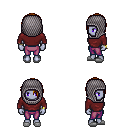
a pixel art fantasy rpg character, female body template, dark elf, purple skin, maroon long-sleeve shirt, magenta pants, blonde bangs hairstyle, chain hood, bracelets, white slippers, four views (front, back, left, right), 2x2 character sprite sheet, small pixel art, hard edges, no anti-aliasing